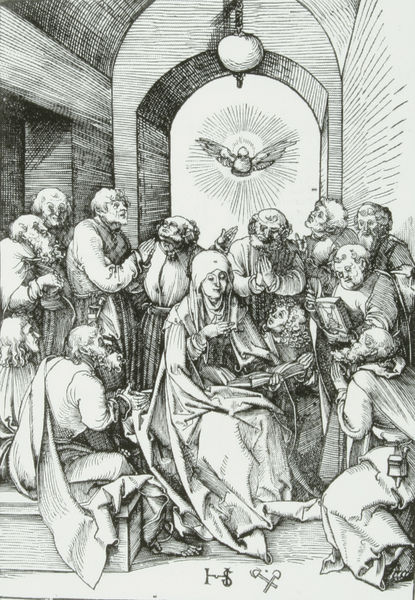
Titel: Das Pfingstwunder
Künstler: Hans Schäufelein
Standort: Nürnberg.
Institution: Germanisches Nationalmuseum
Schlagwörter: flügel, gott, gruppe, mann, schatten, umhang, vogel, weiß, frauen, menschen, sitzen, fenster, frau, grau, kleid, lampe, licht, männer, raum, schwarz, tür, zeichnung, zimmer, blick, gebäude, tuch, menge, versammlung, bart, bärte, wand, alte, architektur, bibel, falten, johannes, stehen, taube, blicken, hände, innenraum, signatur, kirche, gewand, haare, mantel, gewänder, innen, kind, locken, renaissance, fliegen, engel, holzschnitt, sitz, bogen, stab, grafik, schattierung, linien, füsse, rundbogen, gefaltet, kopftuch, glatze, lesen, stufe, stufen, faltenwurf, podest, tor, oben, eingang, gewölbe, buch, kreuz, palast, torbogen, strahlen, schweben, druck, druckgraphik, schwarzweiss, monogramm, schraffur, schraffuren, radierung, stich, kupfer, knien, mäntel, kugel, treffen, beten, gebet, schein, heiligenschein, nimbus, mönch, ehrfurcht, kostüme, mönche, umhänge, heilige, lesend, dürer, anbeten, erleuchtung, jünger, heilig, maria, kupferstich, madonna, anbetung, betend, mutter gottes, erzengel, brau, vorlesen, zwölf, meister, himmelfahrt, verkündigung, heilige schrift, kapuze, geist, dreifaltigkeit, albrecht dürer, apostel, pfingsten, glorie, heiliger geist, strahlenkranz, gabriel, hl geist, pfingstwunder, sanduhr, aposteln, faltenwurd, trinität, schongauer, heilige geist, bäete, geehrte, torogen, heiiger geist, hs, bbiel, hans schäuffelein, schäuffelein